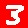
Digit: 3